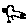
Label: bird